Interaction volume radius: 10 \u00c5
Interaction volume height: 10 \u00c5
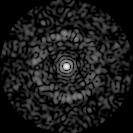
Disorder parameter: 0.8208